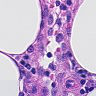
Metastatic tissue present: no